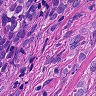
Metastatic tissue present: yes